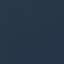
Label: SeaLake